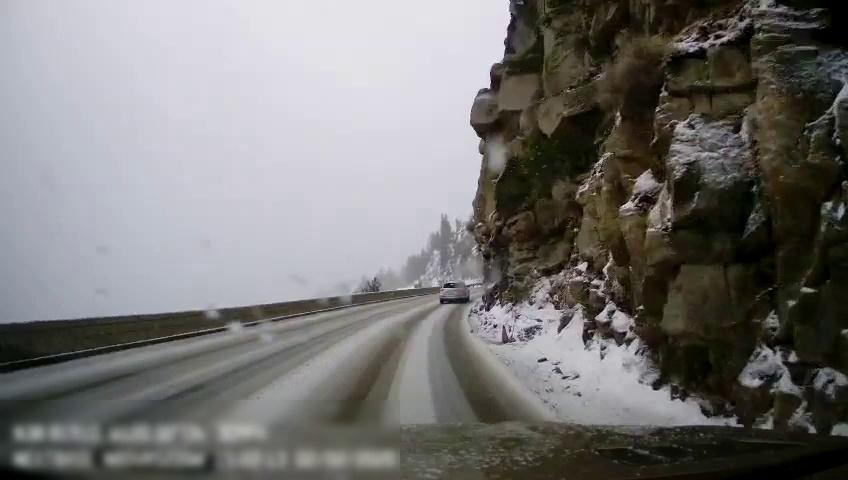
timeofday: Day
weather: Snowy
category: Drivable Space
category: Vehicles | SUV